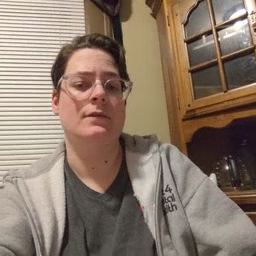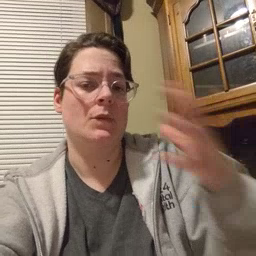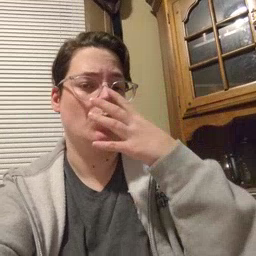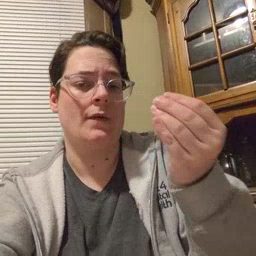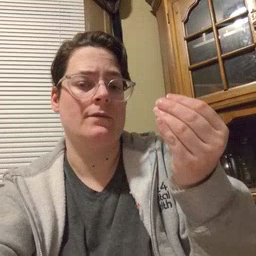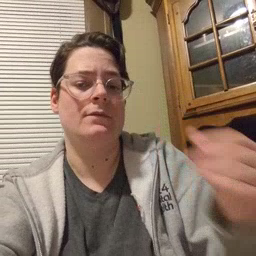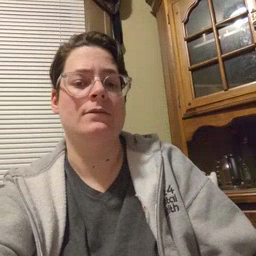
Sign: wolf